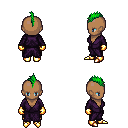
a pixel art fantasy rpg character, female body template, human, dark skin, purple robe, gold greaves, green mohawk hairstyle, gold gloves, gold boots, four views (front, back, left, right), 2x2 character sprite sheet, small pixel art, hard edges, no anti-aliasing